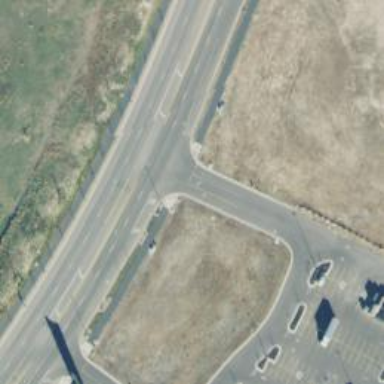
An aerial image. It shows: Stop road.